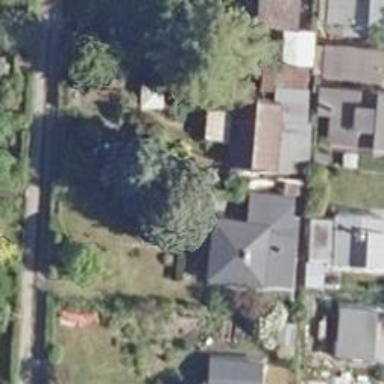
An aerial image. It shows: Plot in the allotments.